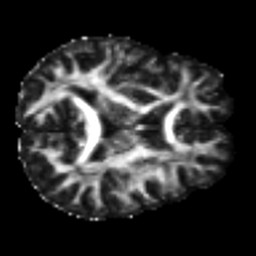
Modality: FA
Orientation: axial
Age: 45
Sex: female
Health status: healthy
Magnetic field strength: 3 T
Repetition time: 9 s
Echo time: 0.093 s